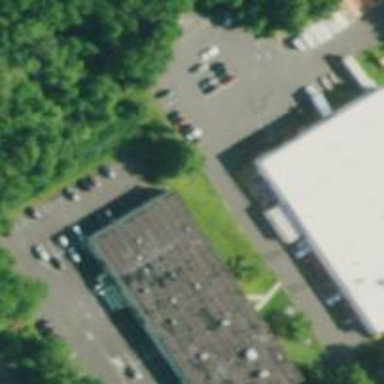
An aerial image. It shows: Commercial building.